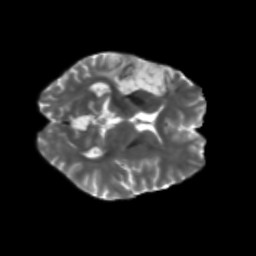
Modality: T2w
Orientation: axial
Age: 36
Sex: female
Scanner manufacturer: siemens
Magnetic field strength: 3 T
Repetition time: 5.25 s
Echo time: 0.08 s